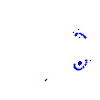
Particle: kaon